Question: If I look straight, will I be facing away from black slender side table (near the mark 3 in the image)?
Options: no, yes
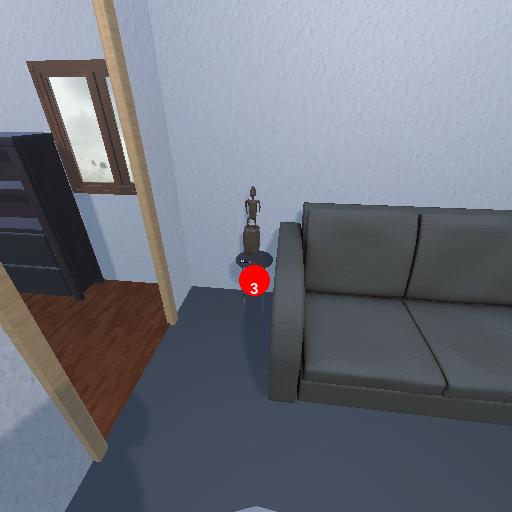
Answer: no